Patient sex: M
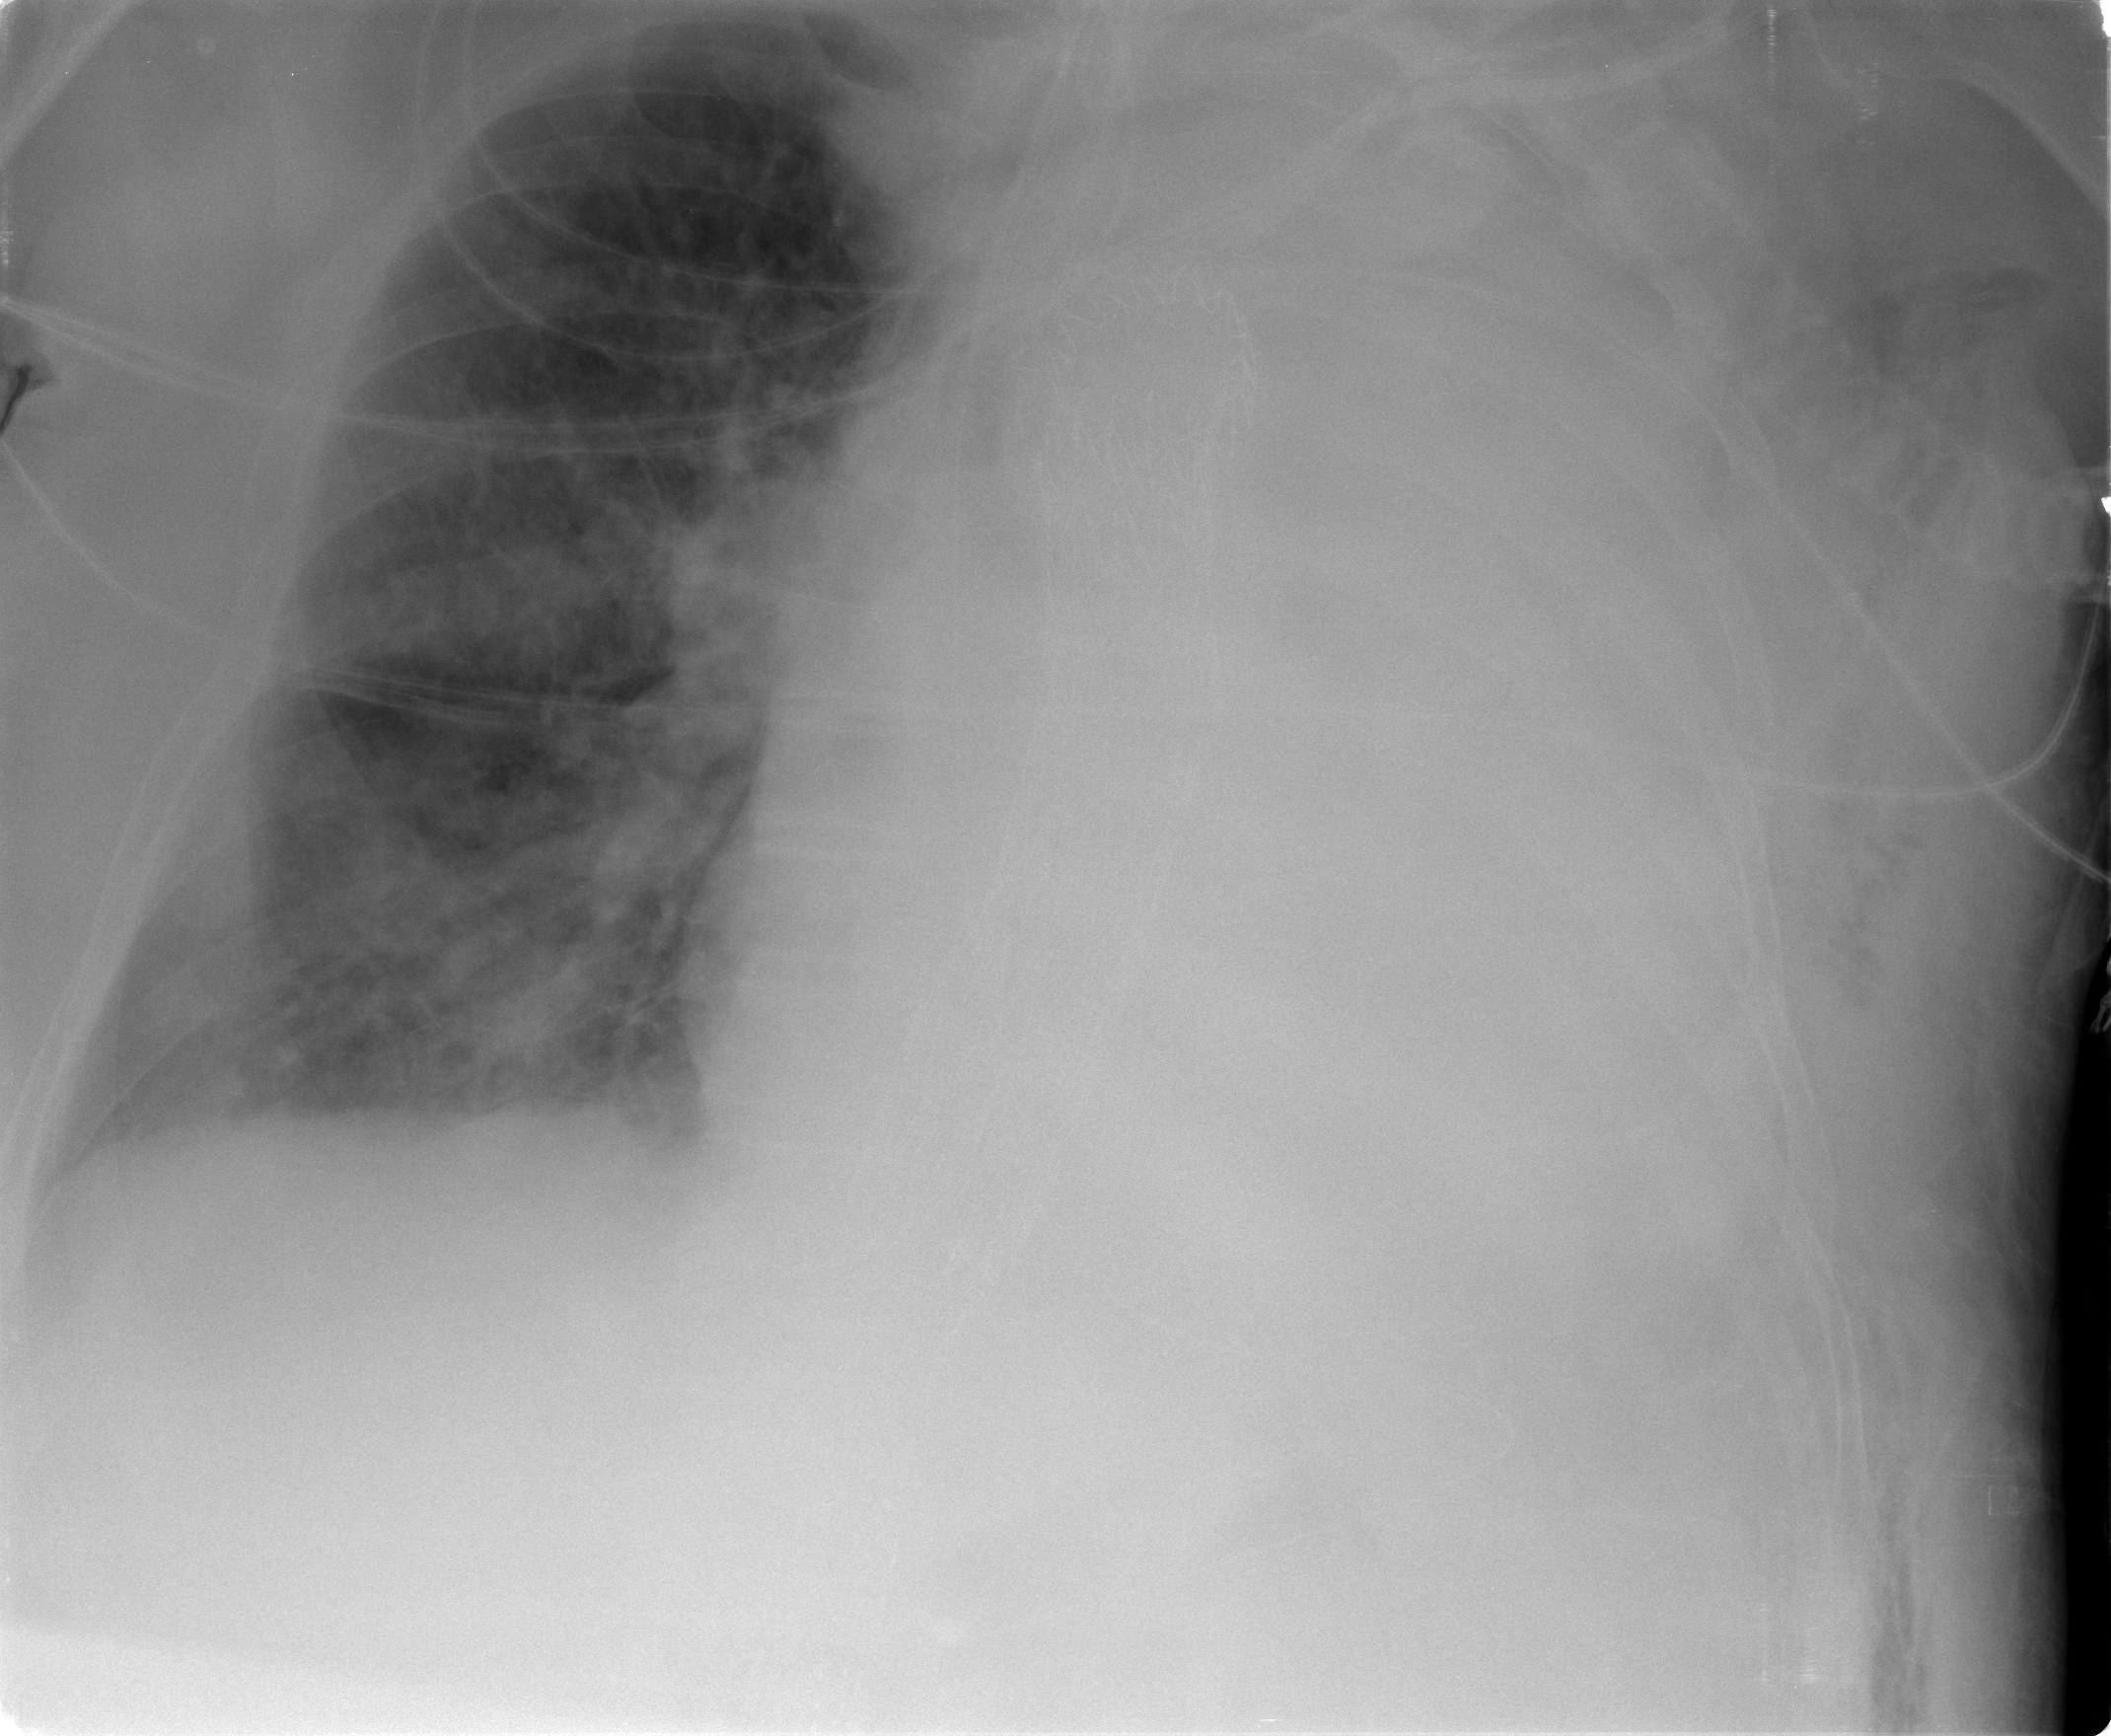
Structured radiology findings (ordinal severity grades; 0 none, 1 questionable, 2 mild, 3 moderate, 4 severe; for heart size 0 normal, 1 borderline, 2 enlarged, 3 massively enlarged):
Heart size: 2
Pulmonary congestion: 2
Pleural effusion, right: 2
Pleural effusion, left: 4
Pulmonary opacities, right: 2
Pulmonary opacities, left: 0
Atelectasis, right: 2
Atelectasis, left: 4